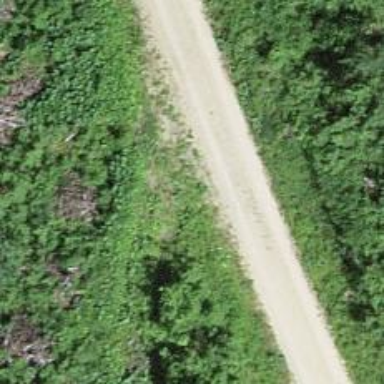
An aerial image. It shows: Dirt track road with grade 3 tracktype.